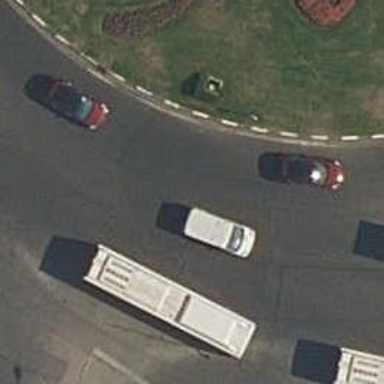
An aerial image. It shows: Asphalt road that is secondary route leading to roundabout.